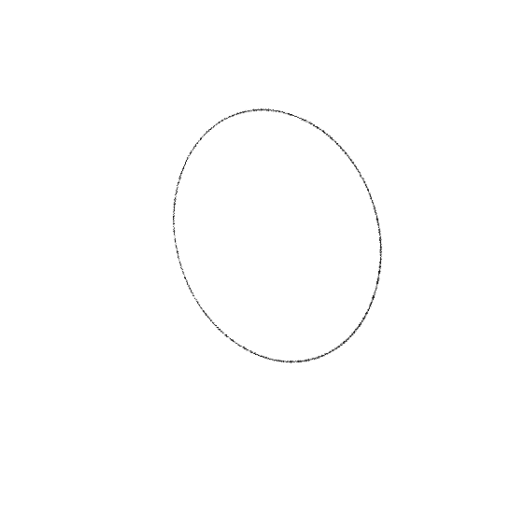
Crossing number: 0